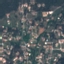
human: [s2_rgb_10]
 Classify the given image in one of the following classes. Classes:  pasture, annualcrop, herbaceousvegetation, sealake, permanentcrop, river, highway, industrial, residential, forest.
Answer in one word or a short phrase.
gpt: Residential